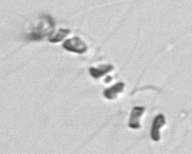
Label: Chaetoceros_socialis